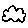
Label: cloud